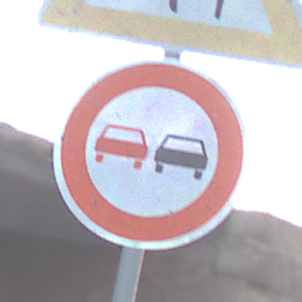
Verkehrszeichen: Ueberholverbot
Zusatzzeichen oben: KinderLinks
Umgebung: Outdoor, Nature
Tageszeit: SunriseSunset
Wetter: Clear
Licht: Natural
Jahreszeit: NotSpecified
Kontrast: LowContrast